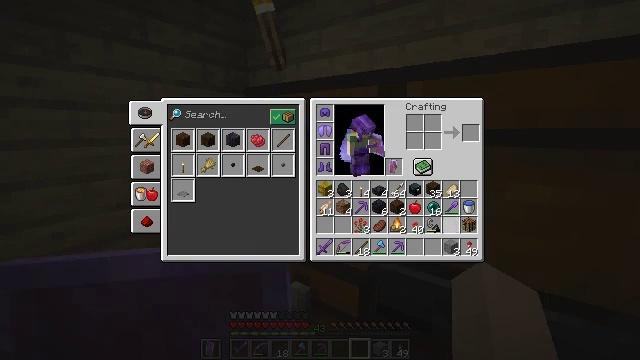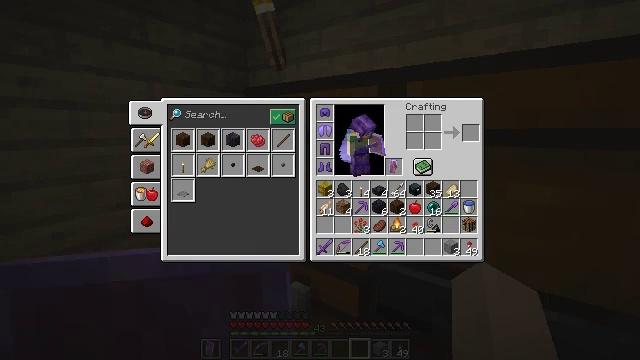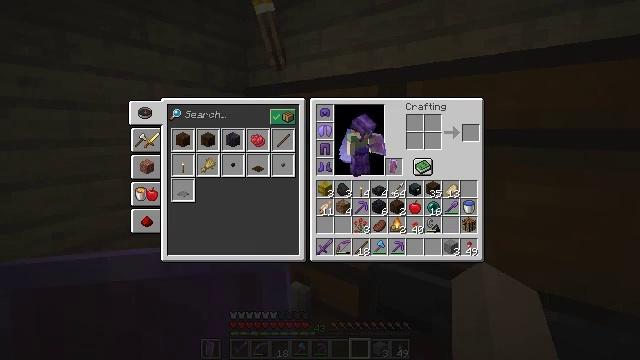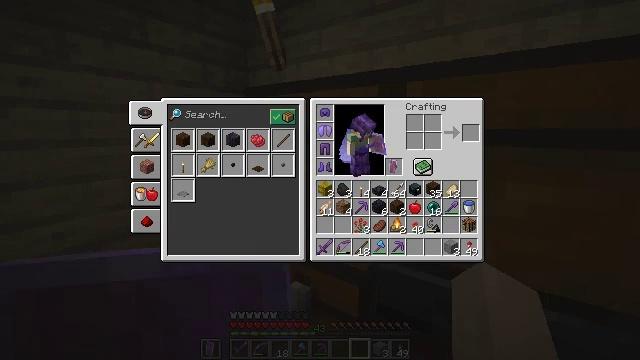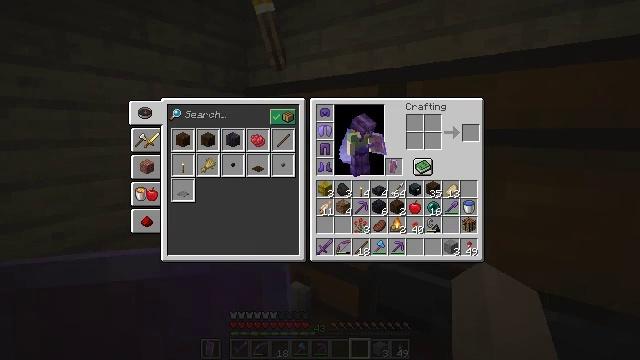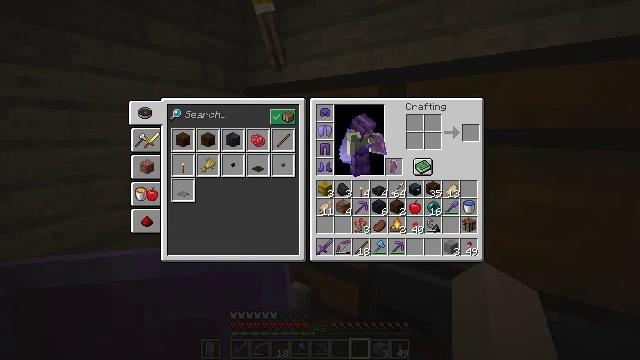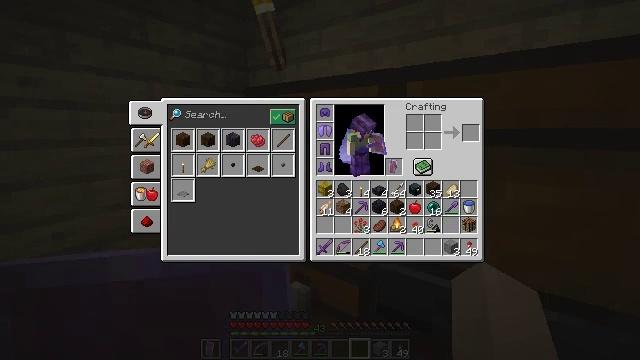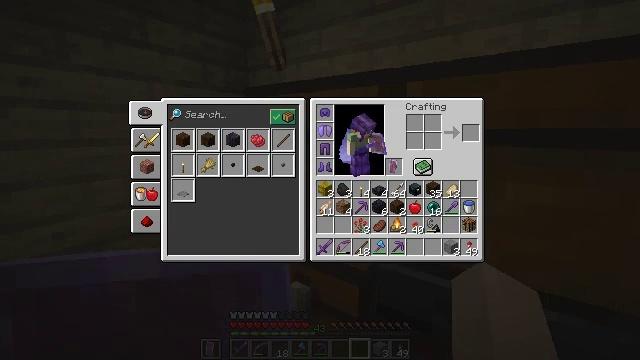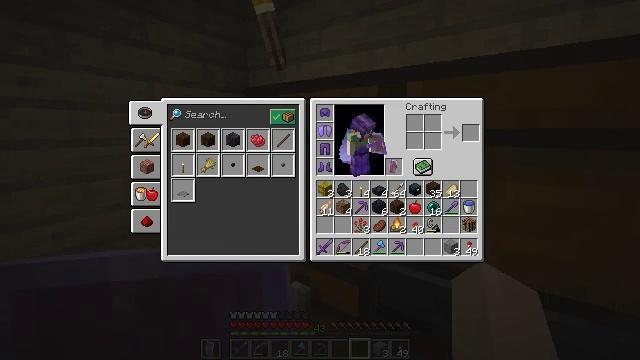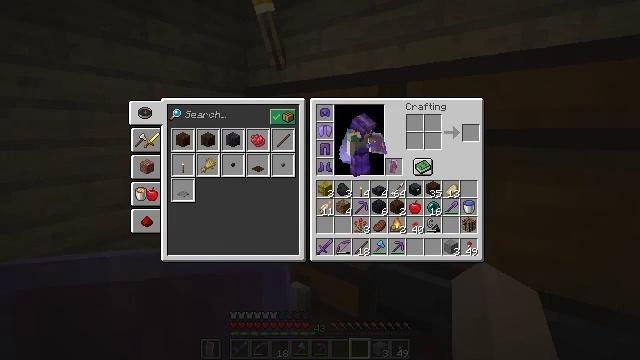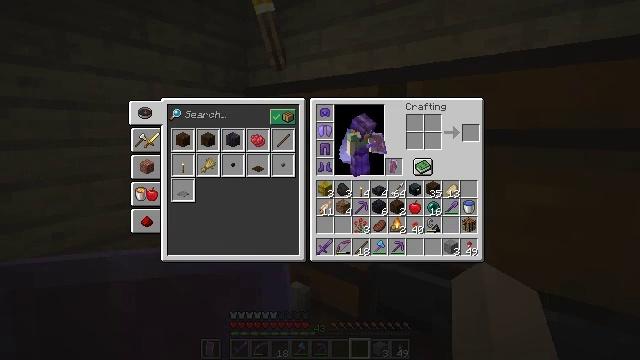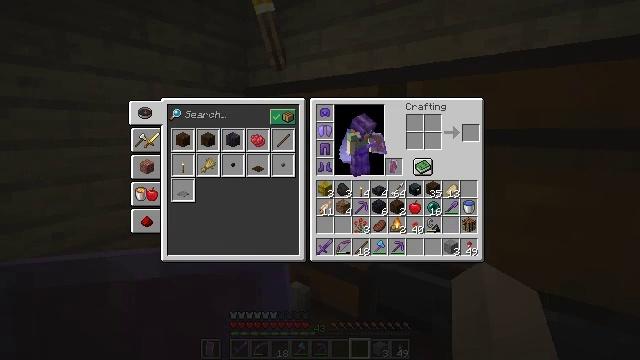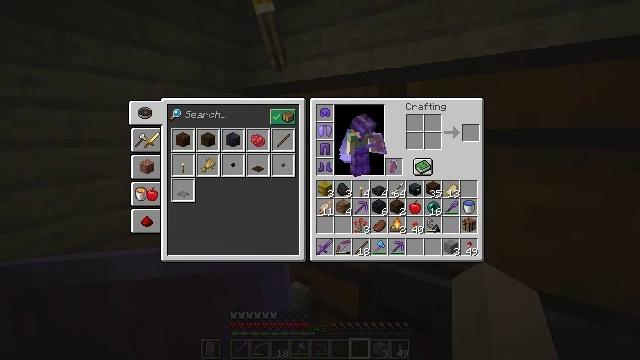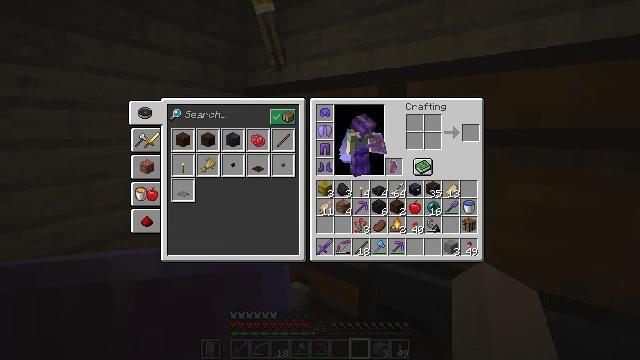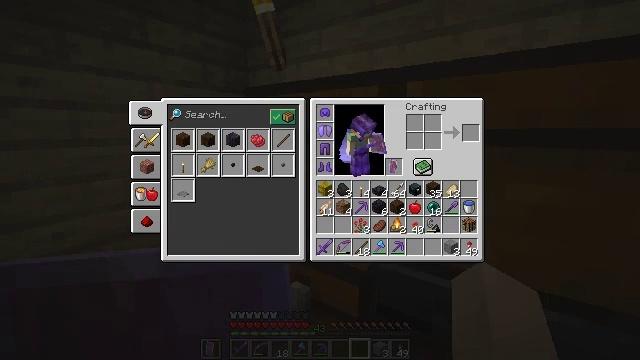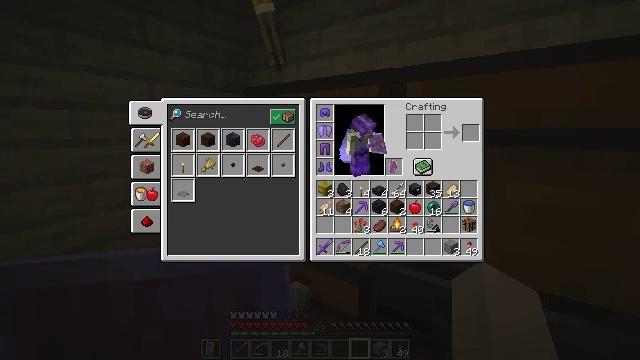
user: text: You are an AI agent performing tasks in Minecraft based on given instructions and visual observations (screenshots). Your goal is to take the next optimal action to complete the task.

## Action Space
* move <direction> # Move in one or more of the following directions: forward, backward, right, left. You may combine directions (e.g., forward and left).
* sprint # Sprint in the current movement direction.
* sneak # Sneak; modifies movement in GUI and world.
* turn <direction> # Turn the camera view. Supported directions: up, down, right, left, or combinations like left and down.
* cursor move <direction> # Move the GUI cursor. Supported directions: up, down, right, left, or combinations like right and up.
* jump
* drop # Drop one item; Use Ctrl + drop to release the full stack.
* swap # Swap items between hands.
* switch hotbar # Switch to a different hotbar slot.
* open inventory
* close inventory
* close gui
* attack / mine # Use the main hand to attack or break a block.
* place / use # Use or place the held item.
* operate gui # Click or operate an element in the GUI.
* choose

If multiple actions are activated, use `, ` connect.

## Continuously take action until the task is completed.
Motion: motion action
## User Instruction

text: Harvest the sea lantern from its structure.
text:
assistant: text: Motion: turn right
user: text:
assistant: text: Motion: turn up
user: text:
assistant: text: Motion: turn up
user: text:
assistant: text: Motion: no_op
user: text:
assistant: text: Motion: no_op
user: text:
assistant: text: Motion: no_op
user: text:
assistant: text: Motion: no_op
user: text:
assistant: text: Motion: no_op
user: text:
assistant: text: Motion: no_op
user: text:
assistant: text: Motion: no_op
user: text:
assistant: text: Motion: turn left
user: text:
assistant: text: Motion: no_op
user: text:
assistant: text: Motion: no_op
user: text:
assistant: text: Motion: no_op
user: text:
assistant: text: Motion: no_op
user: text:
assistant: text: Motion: no_op
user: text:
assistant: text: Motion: no_op
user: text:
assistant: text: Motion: no_op
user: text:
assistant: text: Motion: no_op
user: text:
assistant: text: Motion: no_op
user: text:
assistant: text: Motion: no_op
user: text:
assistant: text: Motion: no_op
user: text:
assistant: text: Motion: no_op
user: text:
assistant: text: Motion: no_op
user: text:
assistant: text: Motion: no_op
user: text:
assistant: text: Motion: no_op
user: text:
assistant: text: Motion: no_op
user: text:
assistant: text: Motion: no_op
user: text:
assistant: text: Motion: turn right
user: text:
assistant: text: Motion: turn right and down